Question: I am working on a system where authentication / authorization is part of the requirements. My ERD for the system is as follows:

I haven't fully populated the Entities, but you can probably guess the majority of the fields that will go there, especially for the User entity.
, instead I want my Users table to become (substituted for) the default Users table in the default ASP.NET membership. This way I can go ahead and use all the membership features with little effort (I hope).
I am working in Entity Framework Code First, and would love some help on how exactly I can achieve this.
Thank You.
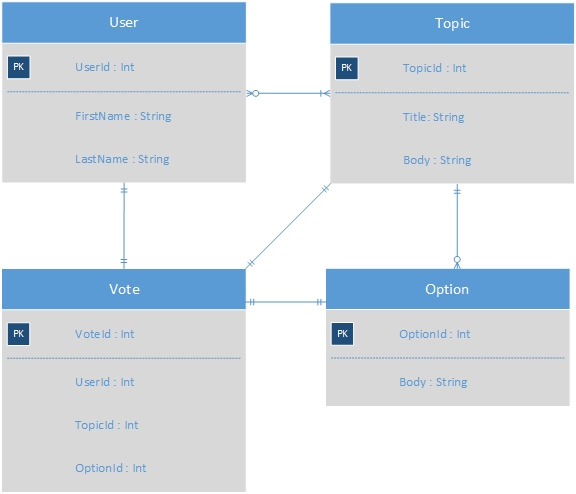
Answer: You want to add a and like the following. (.
and basically use as which is also a of Users table.

<URL>